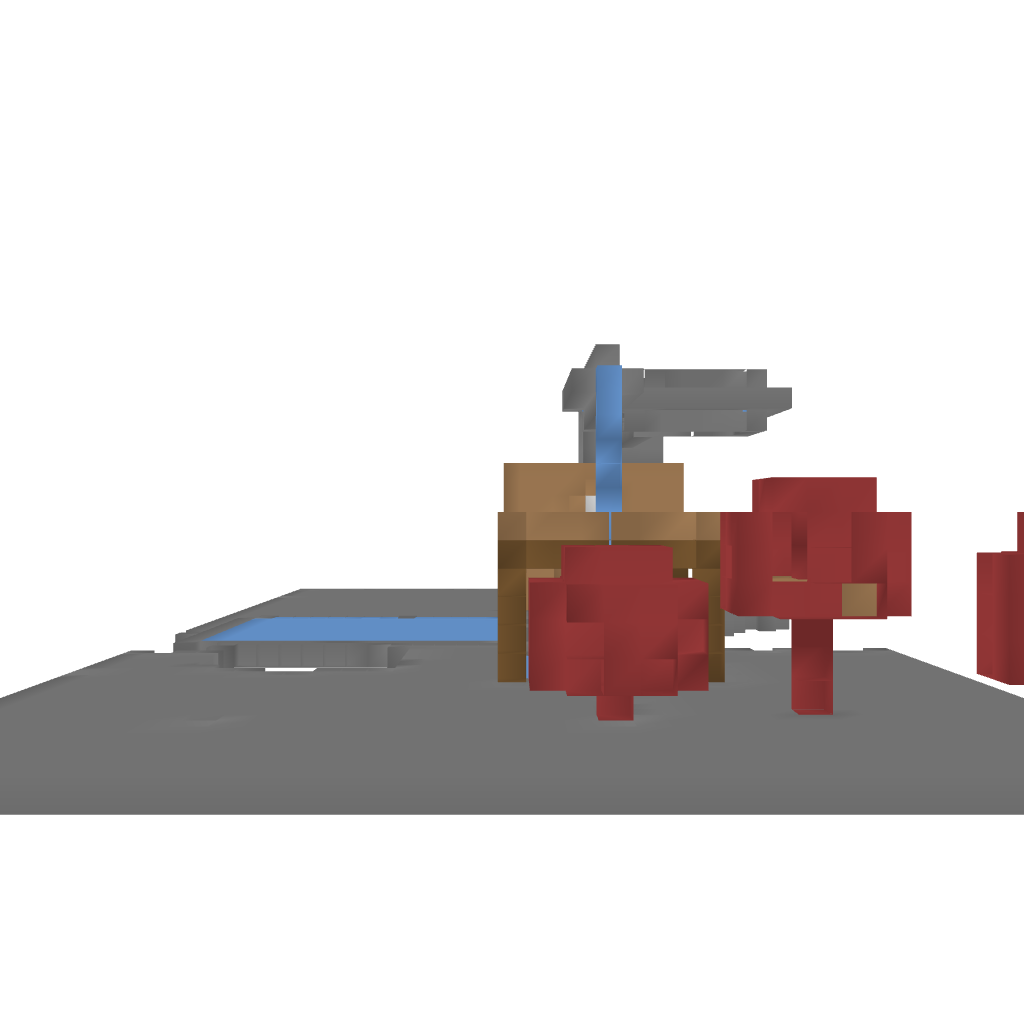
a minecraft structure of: home top bad low quality